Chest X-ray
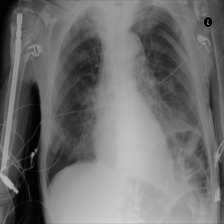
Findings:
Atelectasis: negative
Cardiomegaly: negative
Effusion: negative
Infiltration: positive
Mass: negative
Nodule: negative
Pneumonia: negative
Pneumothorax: negative
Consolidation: negative
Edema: negative
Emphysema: negative
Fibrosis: negative
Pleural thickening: negative
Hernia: negative